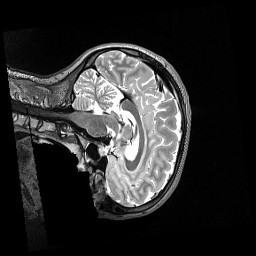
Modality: T2w
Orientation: sagittal
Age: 22
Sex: female
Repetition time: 3.2 s
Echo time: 0.563 s